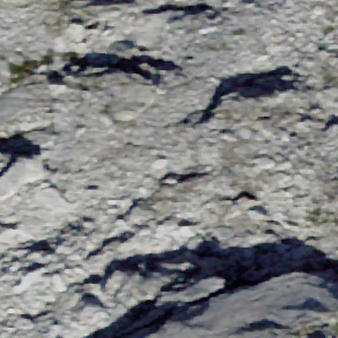
Label: bouldering_area